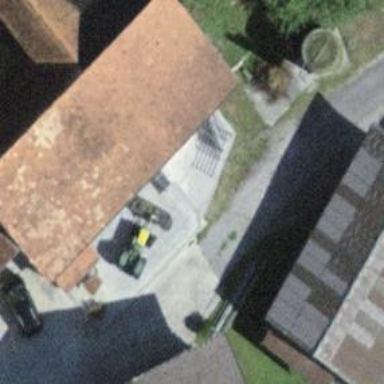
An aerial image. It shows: Farm.